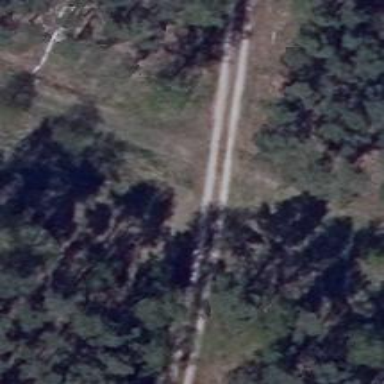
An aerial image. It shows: Dirt track road.